Field crop: maize
Growth stage: 2
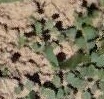
Species: convolvulus